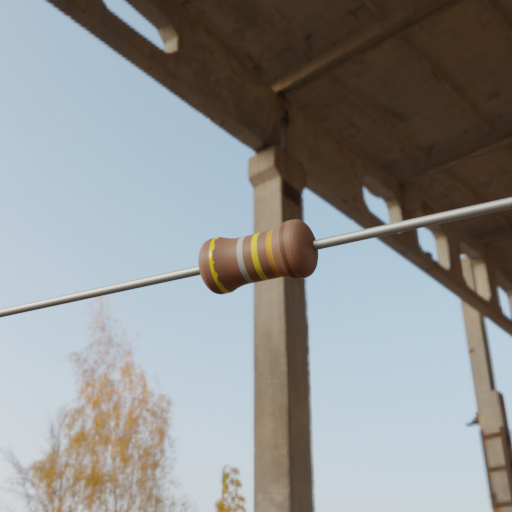
Resistor colour bands (in order): yellow, silver, yellow, gold, brown